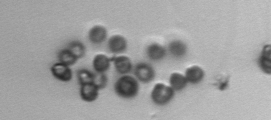
Label: Phaeocystis